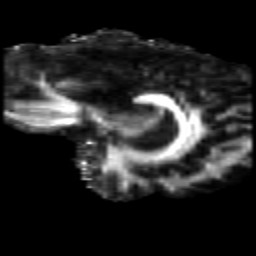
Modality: FA
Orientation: sagittal
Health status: healthy
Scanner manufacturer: siemens
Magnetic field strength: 3 T
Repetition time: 10 s
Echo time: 0.092 s